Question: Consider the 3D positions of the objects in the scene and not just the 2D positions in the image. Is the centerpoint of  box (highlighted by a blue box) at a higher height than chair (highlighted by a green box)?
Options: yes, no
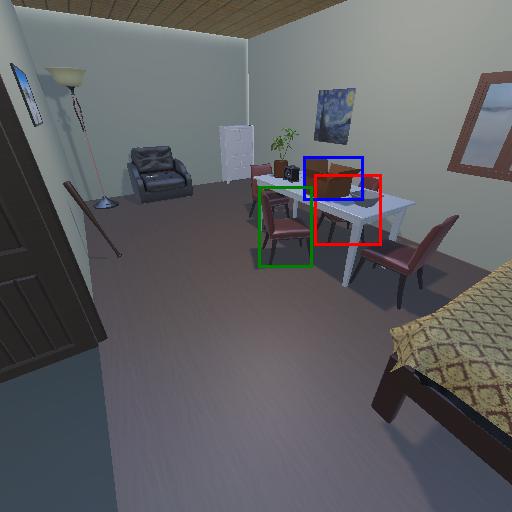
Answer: yes